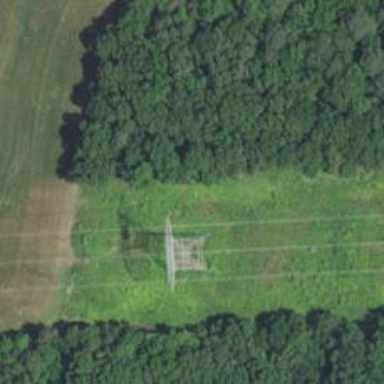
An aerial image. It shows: Power tower.